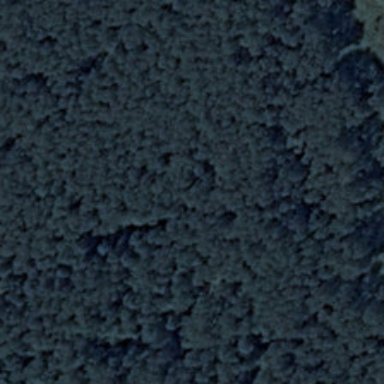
The land was planted with large trees .